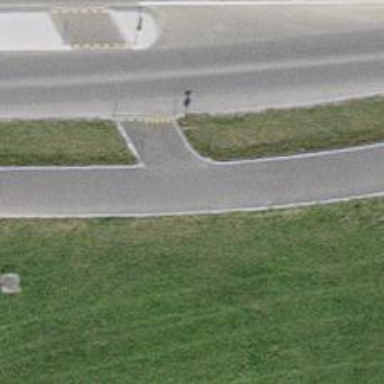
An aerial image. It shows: Cycleway.